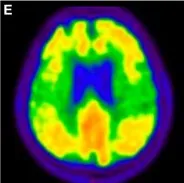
11C-PiB-PET/CT showed diffuse deposition of Abeta in the bilateral frontal, parietal, temporal, and occipital lobes, especially in posterior cingulate gyrus and precuneus (E-H).
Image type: radiology (pet)